Question: I have downloaded a project (Maven based structure) from our SVN repository using Eclipse SVN plugin. Initially, Eclipse wasn't recognizing it as java project so I had to follow the following steps:
<URL>
The above steps worked well and the project was converted to java project.
Next I right clicked on the project and selected maven->Convert to maven project. Eclipse downloaded some jars and added it to the class path but not all files seem to have been downloaded successfully as I see Junit jar file missing error (where as junit is mentioned in pom.xml)
When I right click on the pom.xml file, I don't see the option "mvn install" or "mvn clean". I am using Eclipse Kepler which comes with maven plugin out of the box.

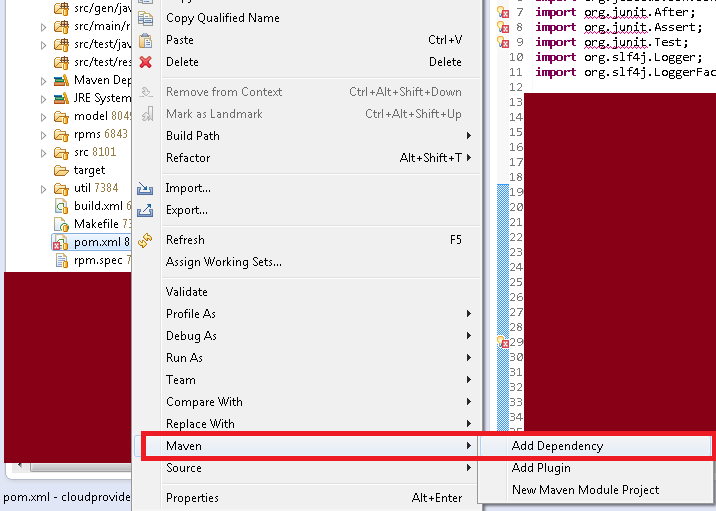
Answer: You will find the Maven commands in 'Run As', not in 'Maven'